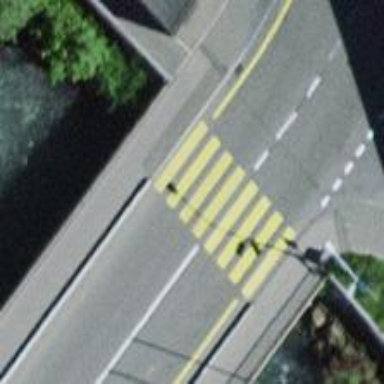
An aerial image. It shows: Footway on bridge with asphalt surface. The crossing on the footway is marked with zebra stripes.